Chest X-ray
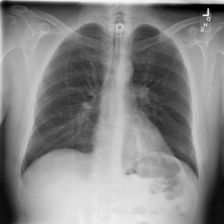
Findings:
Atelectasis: positive
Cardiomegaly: negative
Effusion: negative
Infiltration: negative
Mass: negative
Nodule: negative
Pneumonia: negative
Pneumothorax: negative
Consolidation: negative
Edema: negative
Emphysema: negative
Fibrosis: negative
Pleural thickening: negative
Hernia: negative